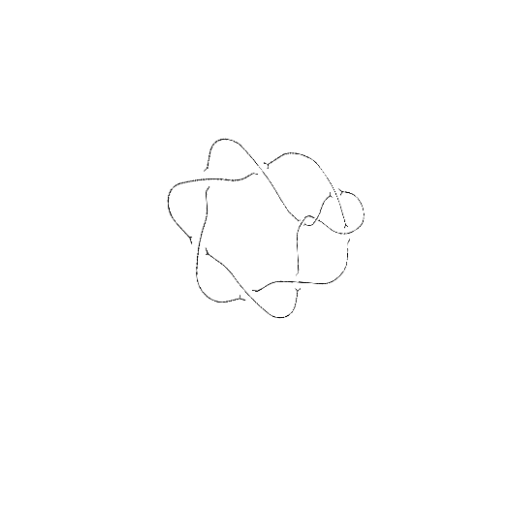
Crossing number: 9